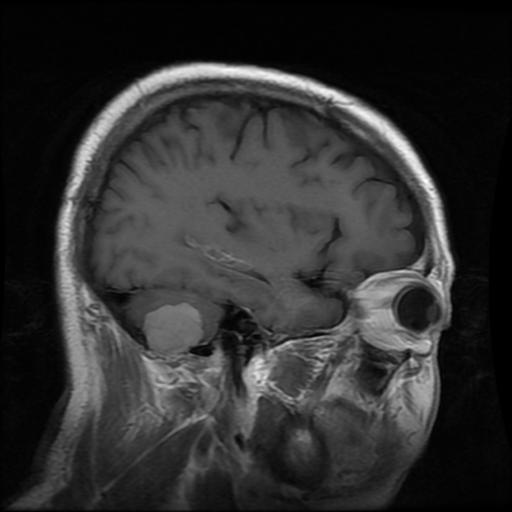
Label: meningioma